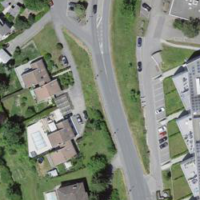
EUNIS habitat code: 55
Species observed at this site:
Datura stramonium